Aerial crown-view tile of a tropical tree (Barro Colorado Island, Panama), acquired 20250512:
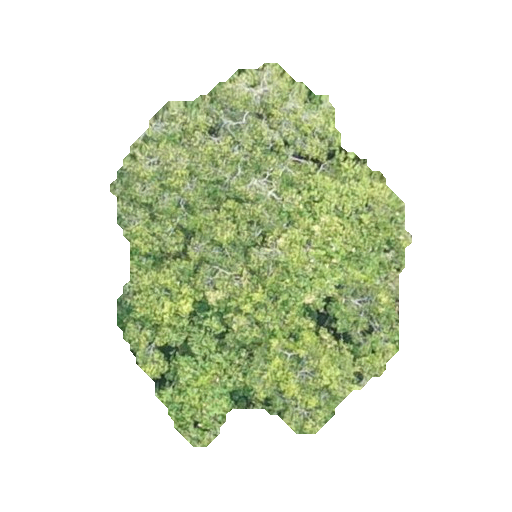
Species: Guatteria lucens
GBIF accepted scientific name: Guatteria lucens
Crown area: 119.111 m²